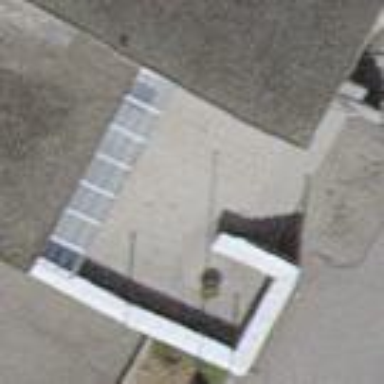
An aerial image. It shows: View of roof of building.